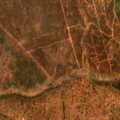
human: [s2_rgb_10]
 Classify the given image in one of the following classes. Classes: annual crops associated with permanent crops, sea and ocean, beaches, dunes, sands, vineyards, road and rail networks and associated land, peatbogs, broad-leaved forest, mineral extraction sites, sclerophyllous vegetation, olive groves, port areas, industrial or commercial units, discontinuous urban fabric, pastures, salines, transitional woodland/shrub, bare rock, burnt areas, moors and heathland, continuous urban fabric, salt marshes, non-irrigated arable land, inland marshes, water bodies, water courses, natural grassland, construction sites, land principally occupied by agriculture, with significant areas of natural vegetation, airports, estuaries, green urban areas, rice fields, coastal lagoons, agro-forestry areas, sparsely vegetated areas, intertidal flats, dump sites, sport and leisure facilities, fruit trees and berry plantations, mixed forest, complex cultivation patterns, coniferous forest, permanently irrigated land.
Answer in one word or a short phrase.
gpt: broad-leaved forest, transitional woodland/shrub